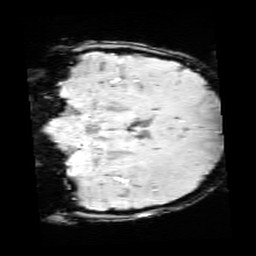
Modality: SWI
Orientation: coronal
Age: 13
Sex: female
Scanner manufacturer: siemens
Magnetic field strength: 3 T
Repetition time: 0.027 s
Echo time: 0.02 s